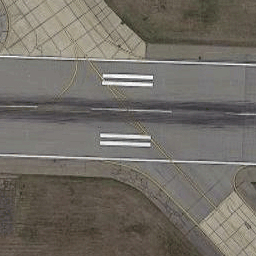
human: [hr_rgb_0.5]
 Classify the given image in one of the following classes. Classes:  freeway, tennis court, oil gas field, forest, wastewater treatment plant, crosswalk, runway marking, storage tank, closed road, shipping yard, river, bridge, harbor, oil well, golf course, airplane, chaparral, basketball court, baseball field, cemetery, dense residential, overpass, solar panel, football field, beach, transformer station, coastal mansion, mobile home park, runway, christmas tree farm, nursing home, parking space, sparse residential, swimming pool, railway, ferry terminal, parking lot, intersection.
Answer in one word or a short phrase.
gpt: runway